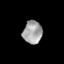
Tissue: prostate
Cell type: T cells
Senescence score: 0.3563
Nuclear area (px): 430
Mean DAPI intensity: 162.502